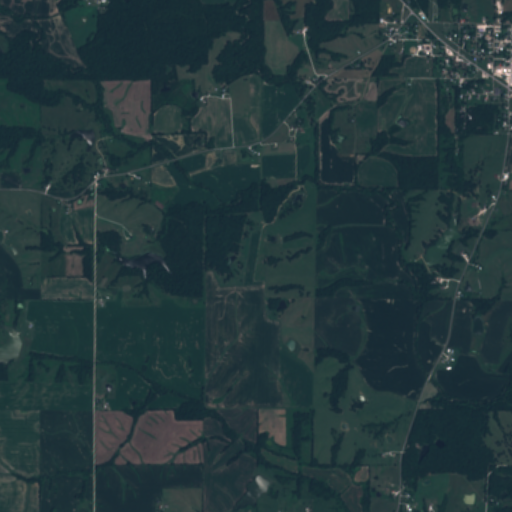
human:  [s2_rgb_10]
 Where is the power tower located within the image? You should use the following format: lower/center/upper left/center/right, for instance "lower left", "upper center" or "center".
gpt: There is no power tower in the image.